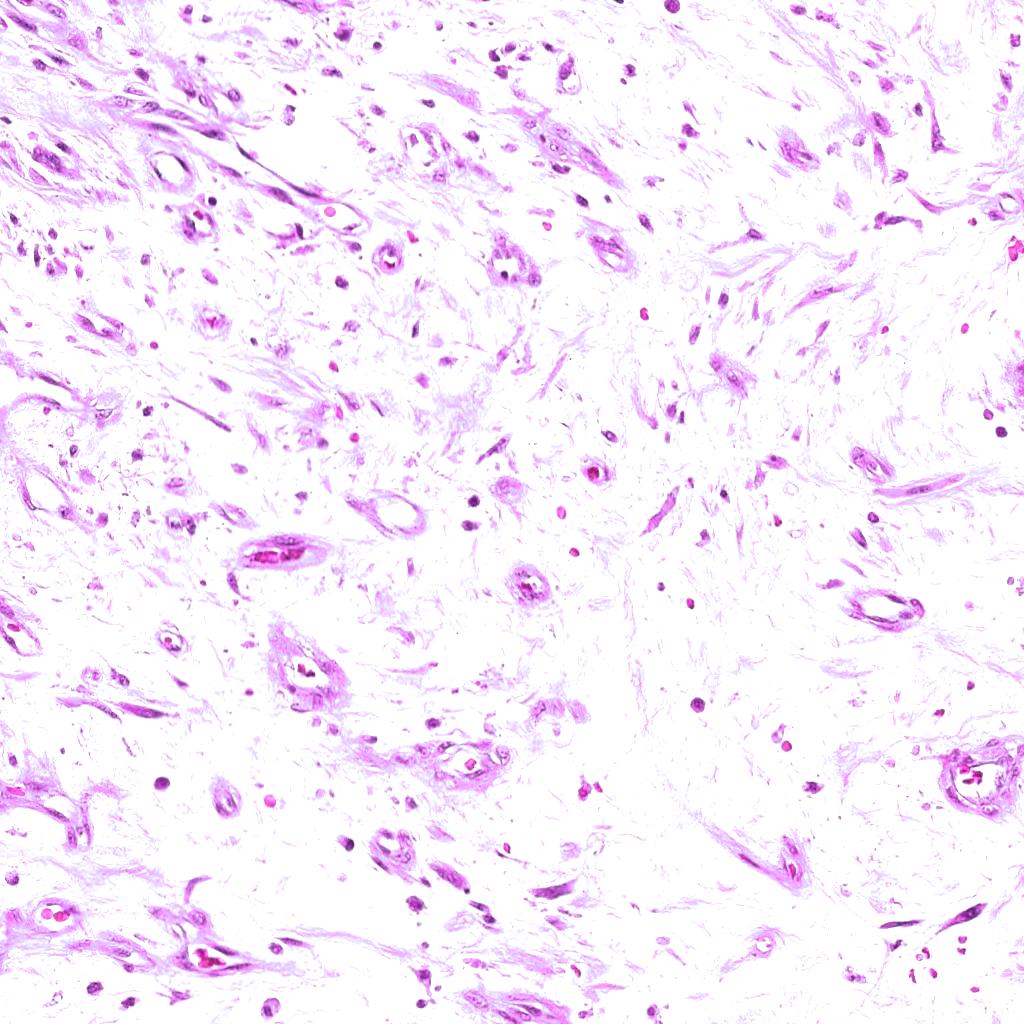
Label: Non-Viable-Tumor